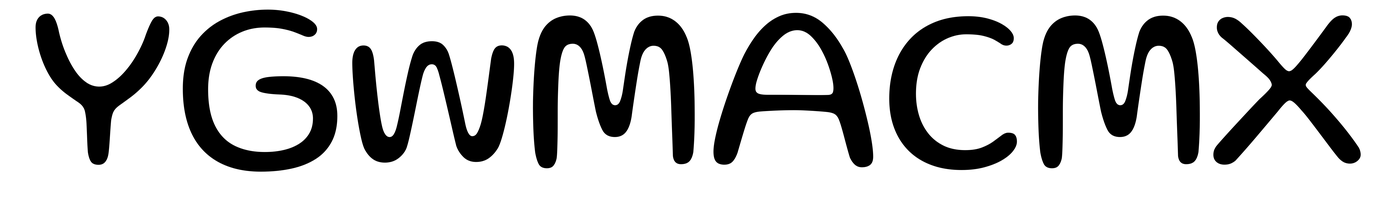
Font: Gluten_Light